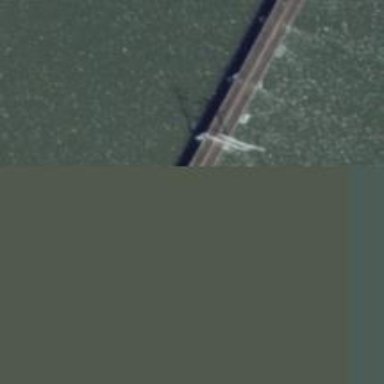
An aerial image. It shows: Bridge for rail transportation with beam structure. The railway on the bridge is electrified with contact line.